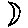
Label: moon